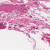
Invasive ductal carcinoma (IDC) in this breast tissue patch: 0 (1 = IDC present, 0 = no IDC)